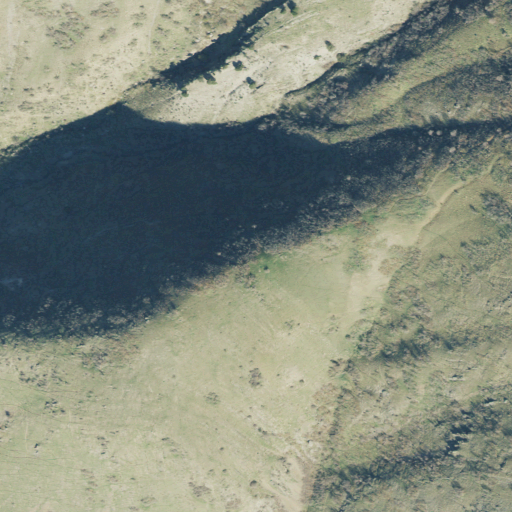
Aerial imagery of mountain in Utah named Round Peak containing shrub, grassland, and evergreen forest